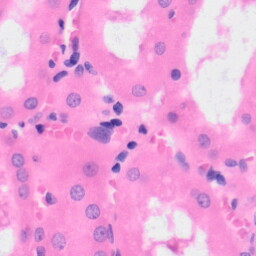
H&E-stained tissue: Kidney